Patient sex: M
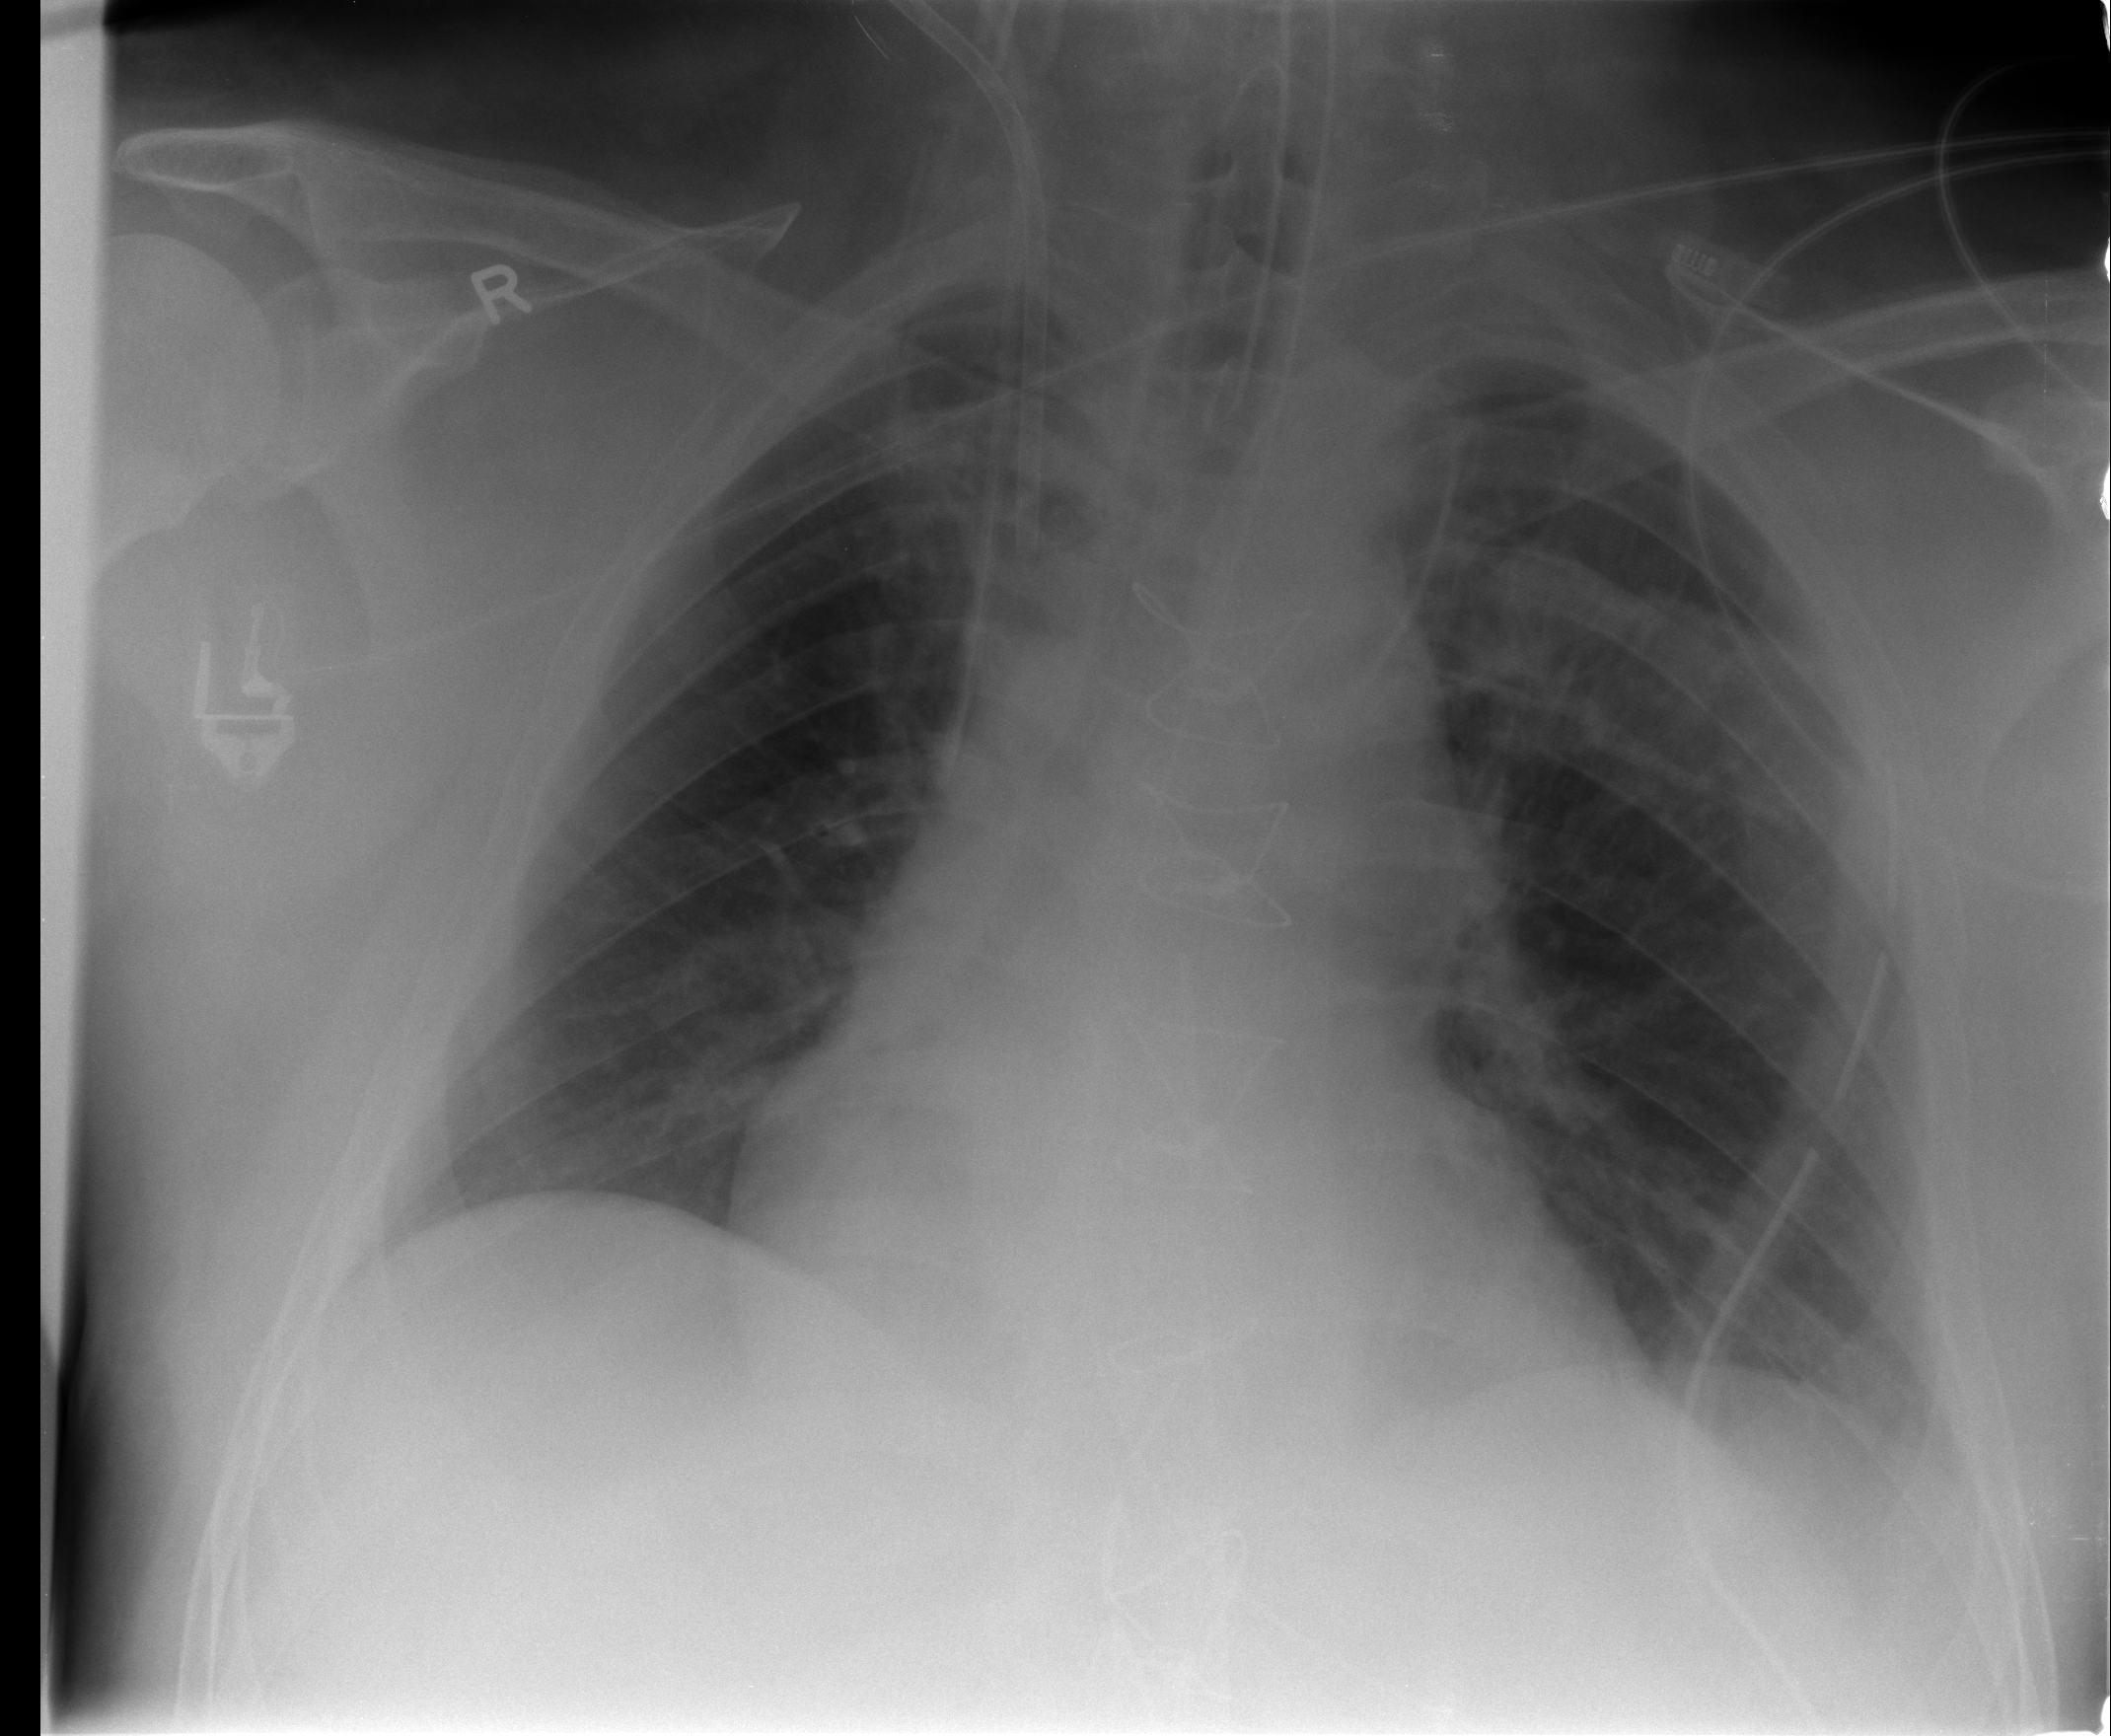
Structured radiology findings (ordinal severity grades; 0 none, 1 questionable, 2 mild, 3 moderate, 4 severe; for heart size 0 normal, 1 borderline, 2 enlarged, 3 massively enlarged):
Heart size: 1
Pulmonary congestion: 0
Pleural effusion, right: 0
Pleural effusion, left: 0
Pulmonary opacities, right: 0
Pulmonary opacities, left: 0
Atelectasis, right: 2
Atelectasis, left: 2